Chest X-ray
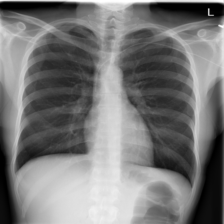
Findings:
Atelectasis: negative
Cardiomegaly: negative
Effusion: negative
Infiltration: negative
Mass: negative
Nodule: negative
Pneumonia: negative
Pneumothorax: negative
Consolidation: negative
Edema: negative
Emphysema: negative
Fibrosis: negative
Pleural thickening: negative
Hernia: negative